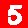
Digit: 5